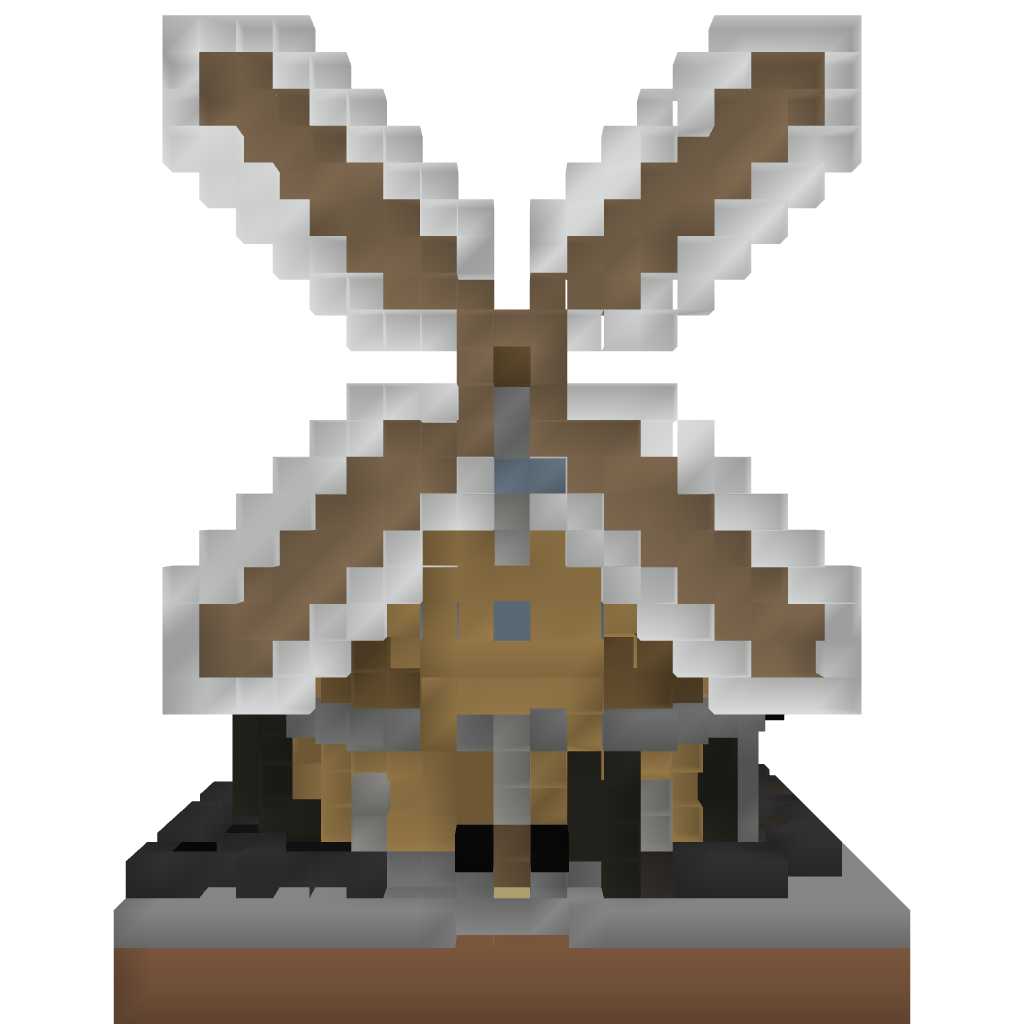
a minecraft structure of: Medieval Small Windmill